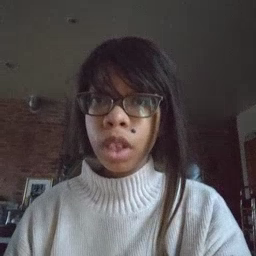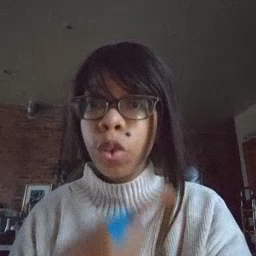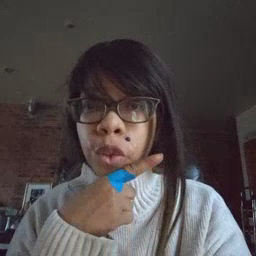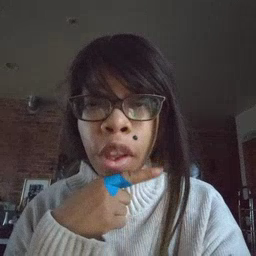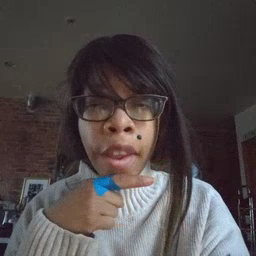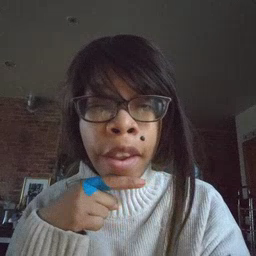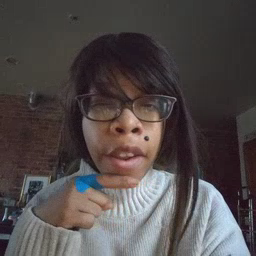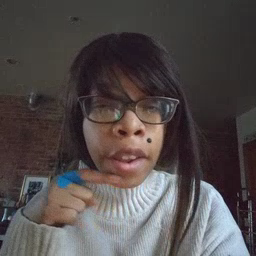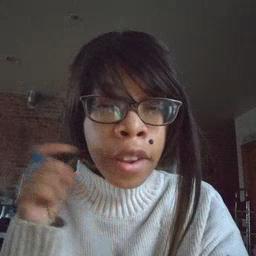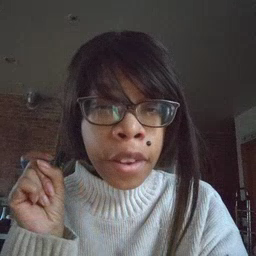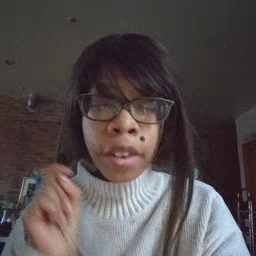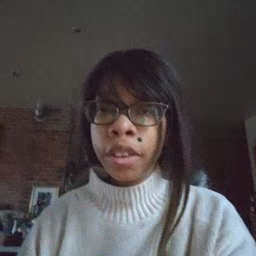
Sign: dry